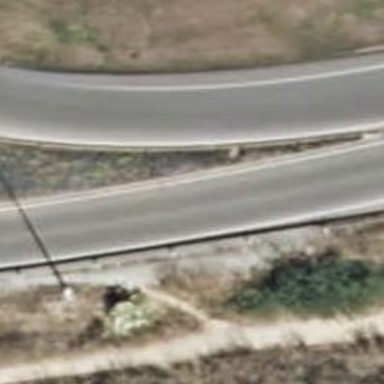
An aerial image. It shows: Trunk link highway.